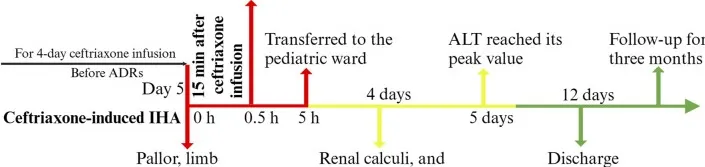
A timeline of the child's progress from the onset of ceftriaxone-induced immune hemolysis to recovery, discharge, and follow-up. ADRs: adverse drug reactions, ALT: alanine aminotransferase.
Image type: chart (chart)